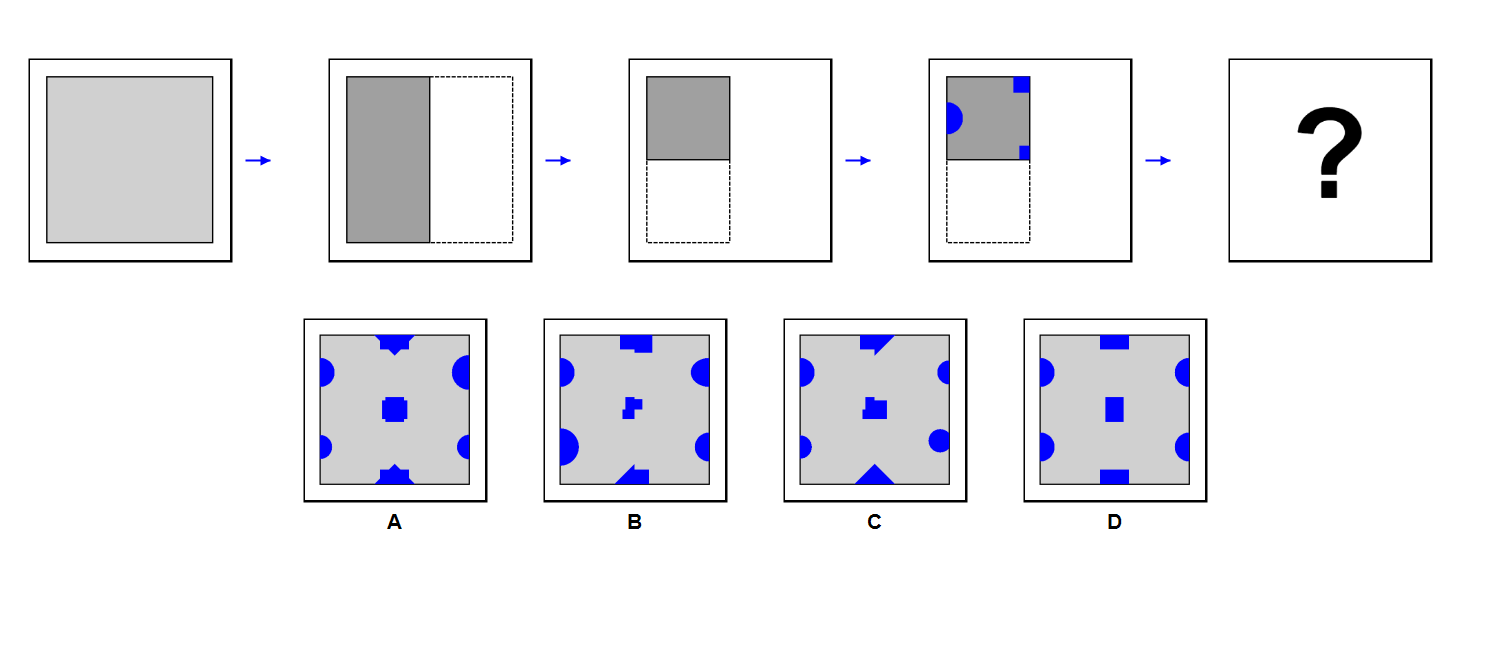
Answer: D